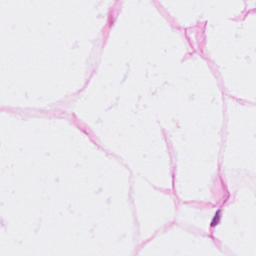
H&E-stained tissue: Breast